Field crop: maize
Growth stage: 2
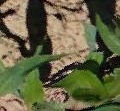
Species: maize